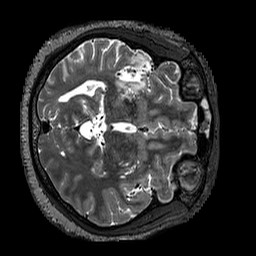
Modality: T2w
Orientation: axial
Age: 42
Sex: male
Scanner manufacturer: siemens
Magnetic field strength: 3 T
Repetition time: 3.2 s
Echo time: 0.567 s